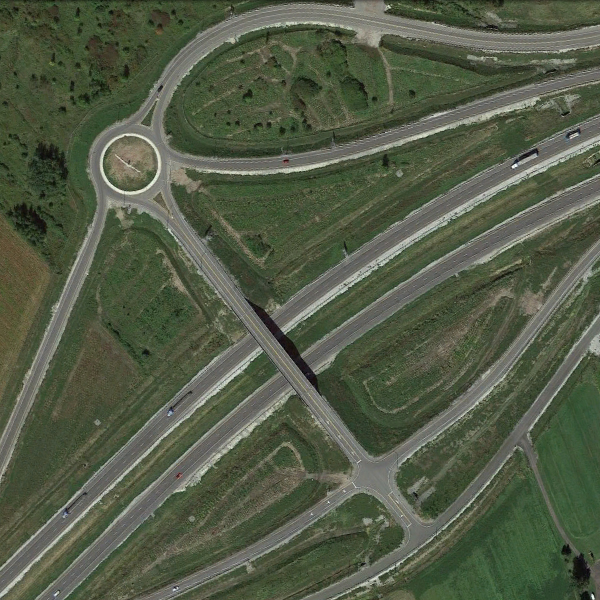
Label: Viaduct